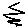
Label: zigzag